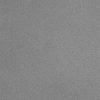
Atmospheric dust classification: dusty